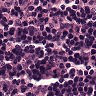
Metastatic tissue present: no